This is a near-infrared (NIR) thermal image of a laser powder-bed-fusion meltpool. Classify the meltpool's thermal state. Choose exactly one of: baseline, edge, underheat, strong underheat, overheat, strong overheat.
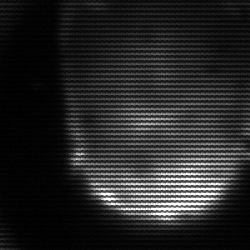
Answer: edge